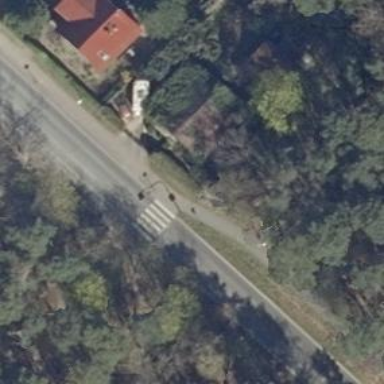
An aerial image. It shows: Uncontrolled crossing on the road.